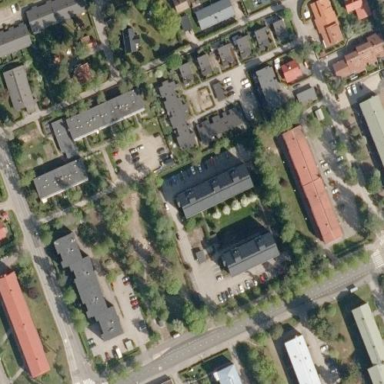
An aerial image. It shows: Residential area.